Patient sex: M
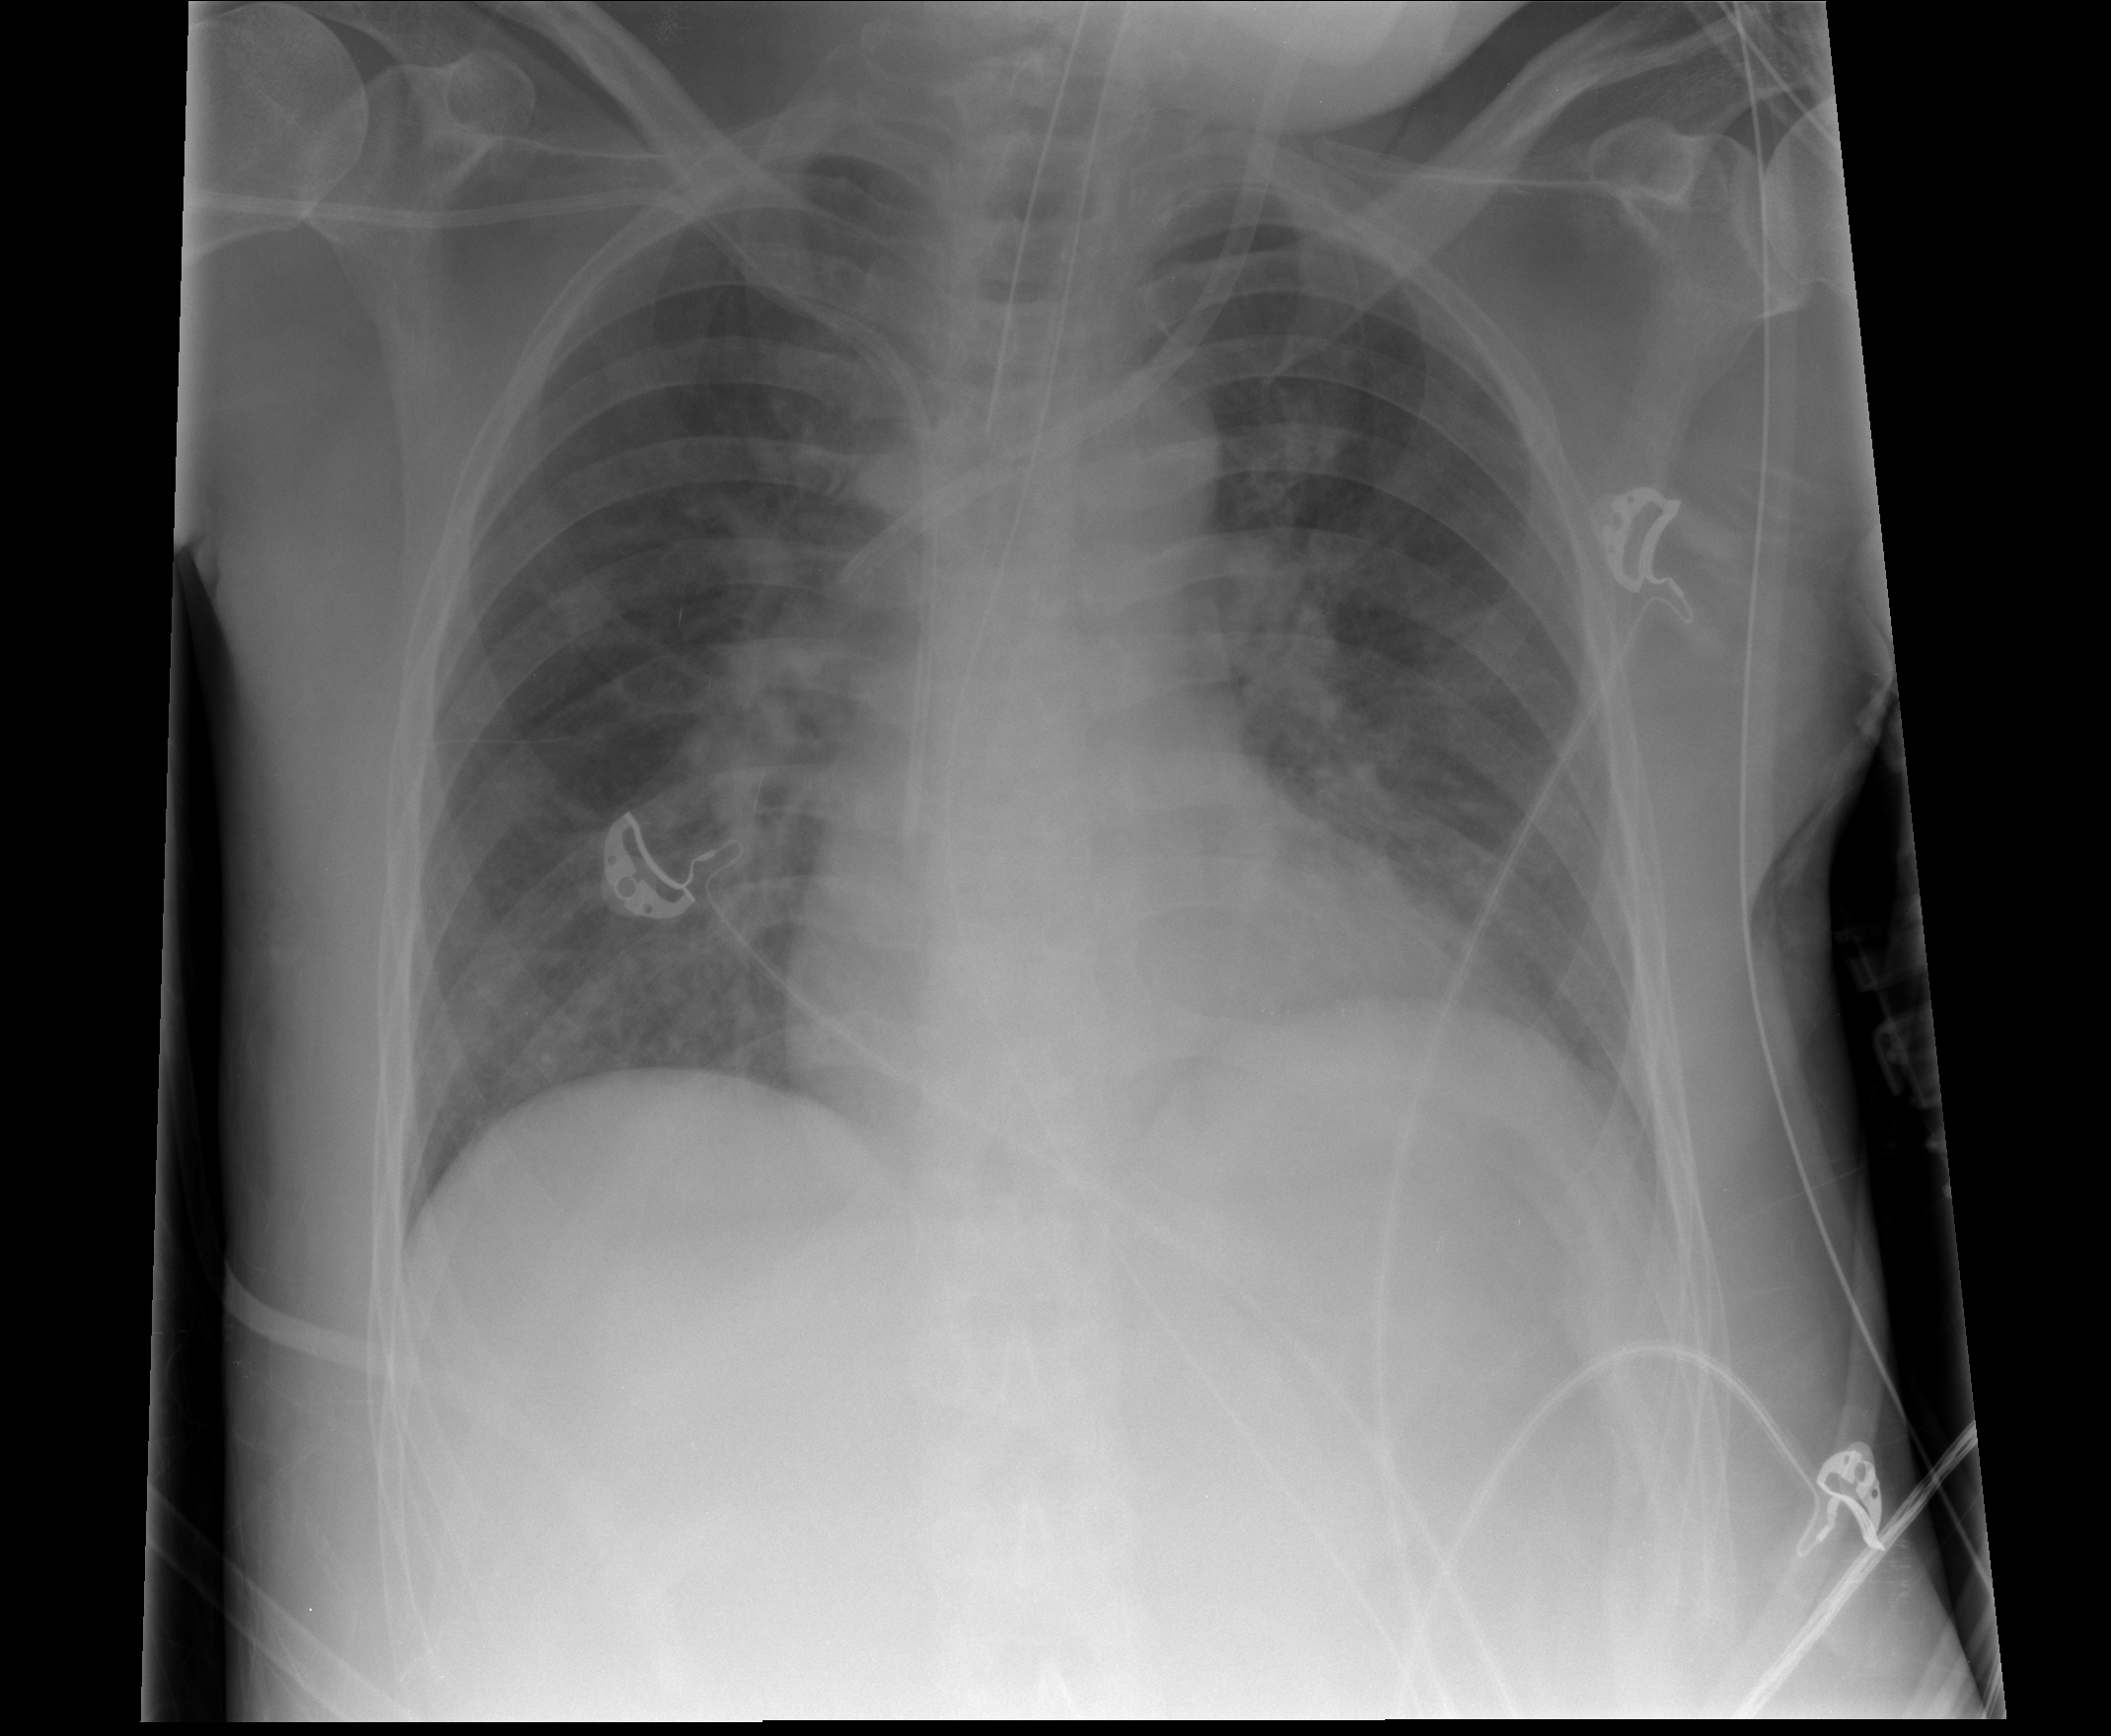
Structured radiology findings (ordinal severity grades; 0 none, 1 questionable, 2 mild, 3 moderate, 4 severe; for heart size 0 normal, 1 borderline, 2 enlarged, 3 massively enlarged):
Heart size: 0
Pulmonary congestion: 3
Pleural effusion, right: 0
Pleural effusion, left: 0
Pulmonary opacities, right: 2
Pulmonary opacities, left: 2
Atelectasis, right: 2
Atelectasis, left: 2